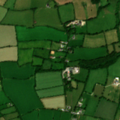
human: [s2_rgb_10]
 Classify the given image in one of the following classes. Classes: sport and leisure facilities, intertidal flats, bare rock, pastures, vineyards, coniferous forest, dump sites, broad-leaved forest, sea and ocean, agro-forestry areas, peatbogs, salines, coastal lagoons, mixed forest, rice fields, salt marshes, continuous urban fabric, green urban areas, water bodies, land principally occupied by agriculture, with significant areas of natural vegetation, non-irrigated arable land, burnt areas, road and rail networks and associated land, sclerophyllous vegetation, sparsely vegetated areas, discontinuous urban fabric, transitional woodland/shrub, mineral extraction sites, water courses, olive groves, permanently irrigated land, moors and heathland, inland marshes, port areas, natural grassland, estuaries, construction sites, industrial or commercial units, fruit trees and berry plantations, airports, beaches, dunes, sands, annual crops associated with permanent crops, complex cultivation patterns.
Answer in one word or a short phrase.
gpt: sport and leisure facilities, non-irrigated arable land, pastures, inland marshes